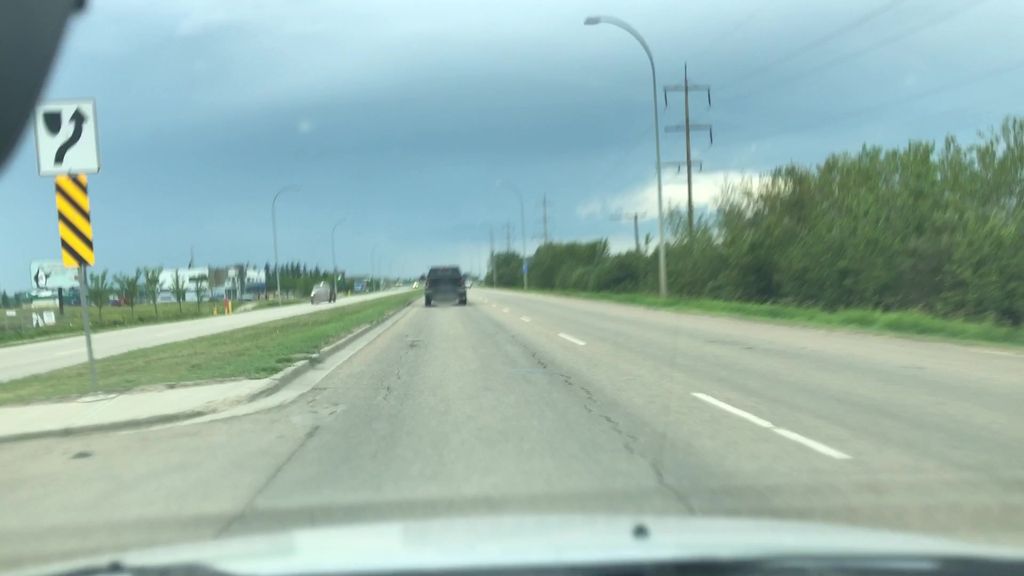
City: edmonton